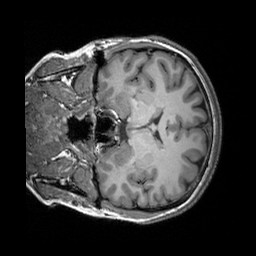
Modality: T1w
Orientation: coronal
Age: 41
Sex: female
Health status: healthy
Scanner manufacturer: siemens
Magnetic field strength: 3 T
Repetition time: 2.3 s
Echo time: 0.00303 s